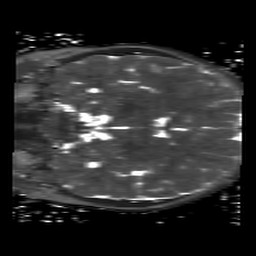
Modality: T2map
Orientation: coronal
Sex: female
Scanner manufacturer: siemens
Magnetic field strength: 3 T
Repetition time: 4 s